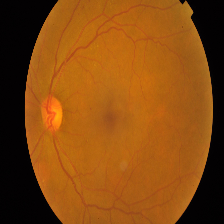
Diabetic retinopathy grade: Proliferative DR